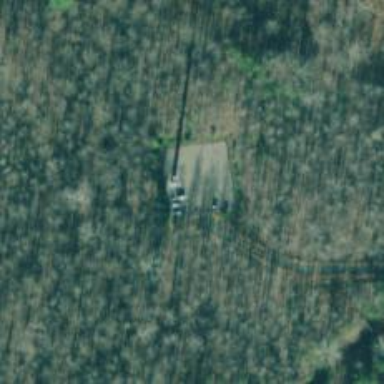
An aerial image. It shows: Communication mast tower.